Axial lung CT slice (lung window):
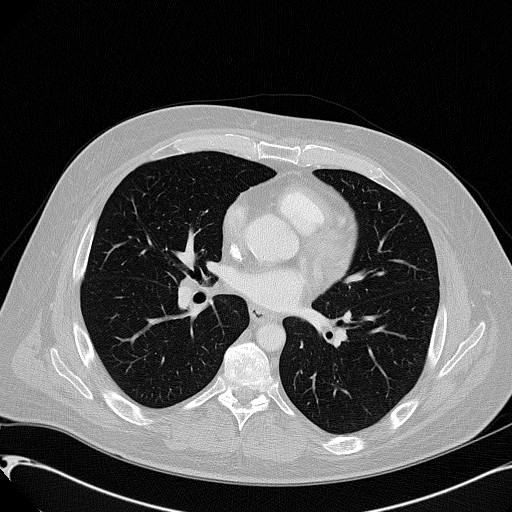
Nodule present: no